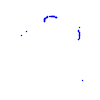
Particle: proton